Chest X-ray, PA view. Patient: 69 years old, sex F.
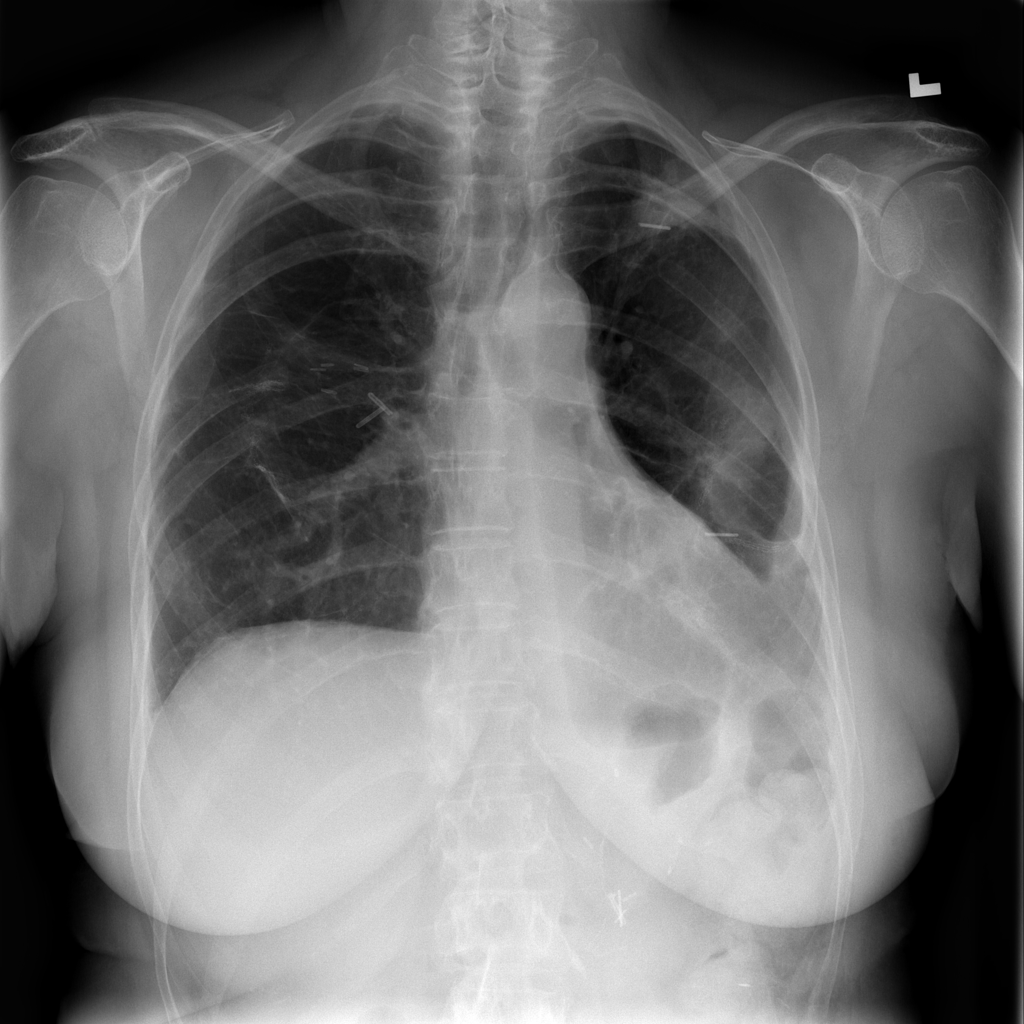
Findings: No Finding